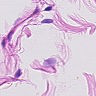
Metastatic tissue present: no